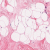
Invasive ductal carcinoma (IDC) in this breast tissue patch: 0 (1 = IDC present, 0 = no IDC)